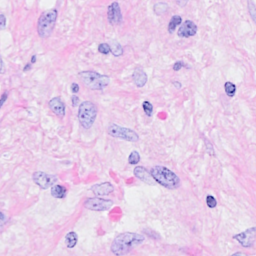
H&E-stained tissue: Breast